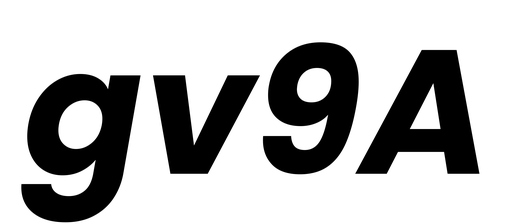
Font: Poppins-BoldItalic